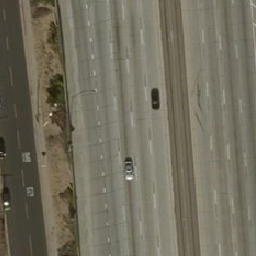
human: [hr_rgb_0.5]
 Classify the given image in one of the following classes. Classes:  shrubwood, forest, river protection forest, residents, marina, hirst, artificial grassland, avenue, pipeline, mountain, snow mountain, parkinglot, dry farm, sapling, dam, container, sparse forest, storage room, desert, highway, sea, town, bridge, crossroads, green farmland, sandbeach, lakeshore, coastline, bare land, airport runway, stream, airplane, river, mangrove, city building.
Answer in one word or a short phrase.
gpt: highway